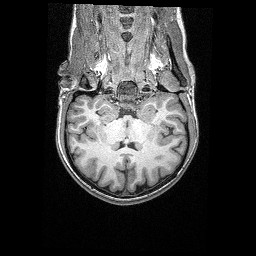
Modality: T1w
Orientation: sagittal
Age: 25
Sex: female
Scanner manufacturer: siemens
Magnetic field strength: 3 T
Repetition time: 2.4 s
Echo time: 0.03 s